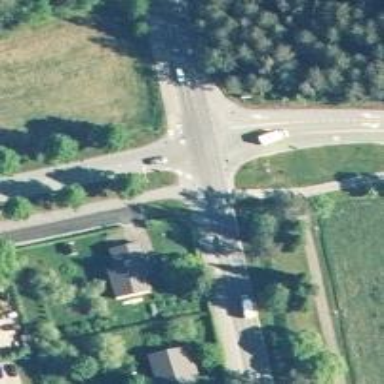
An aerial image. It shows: Secondary road with sidewalk on the left.